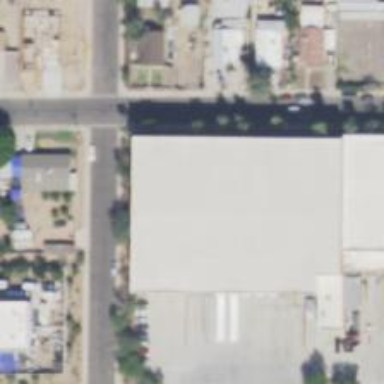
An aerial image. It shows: Industrial building used as slaughterhouse.